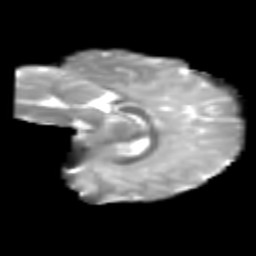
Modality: T2w
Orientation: sagittal
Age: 7
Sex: female
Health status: healthy